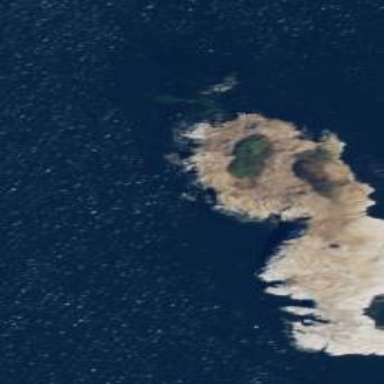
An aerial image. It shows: Island with natural coastline.